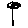
Label: flower